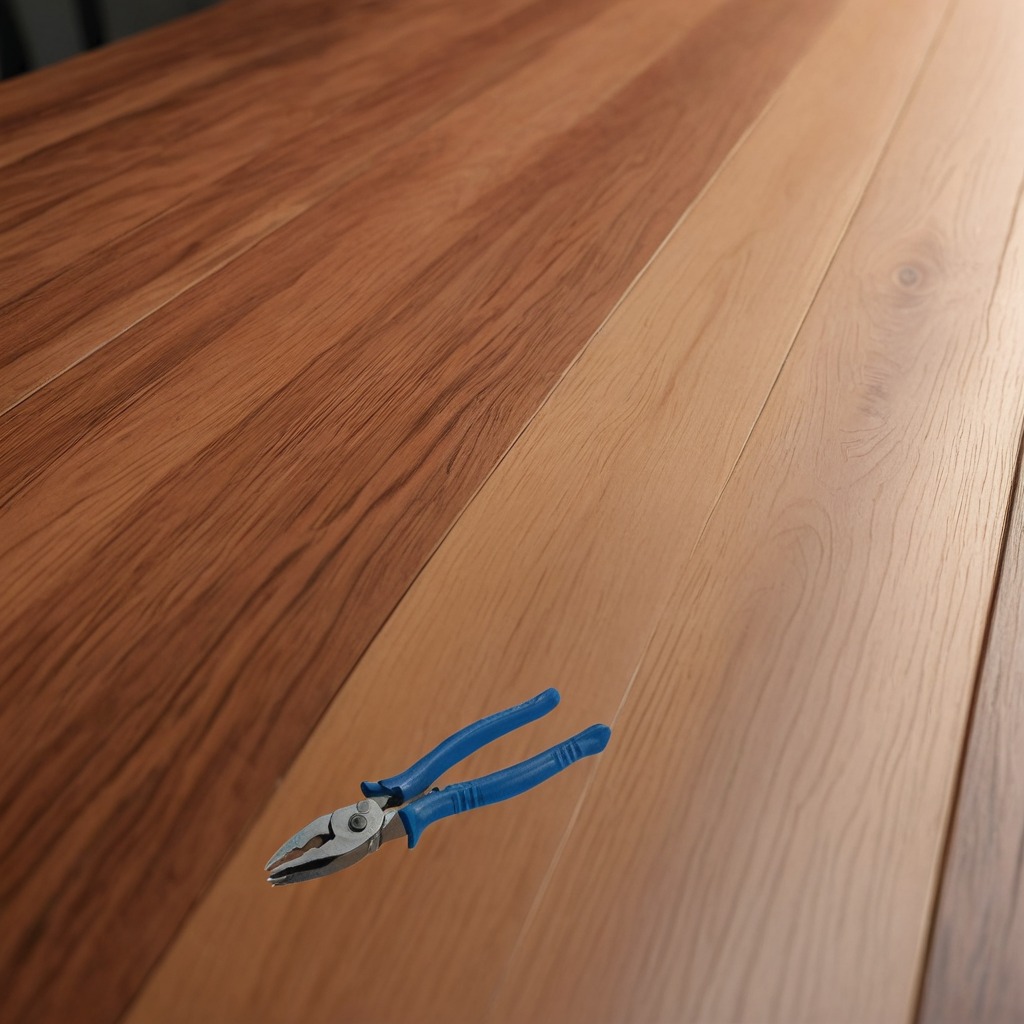
A plier is lying on the wooden table in the carpentry studio.